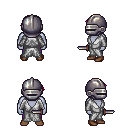
a pixel art fantasy rpg character, male body template, dark elf, purple skin, white robe, magenta pants, pink long mohawk hairstyle, metal helm, brown shoes, dagger, four views (front, back, left, right), 2x2 character sprite sheet, small pixel art, hard edges, no anti-aliasing